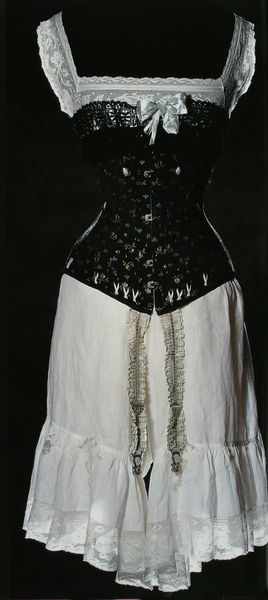
Titel: Korsett, Unterhemd und Unterhose
Standort: Kyoto (Japan)
Institution: Kyoto Costume Institute
Schlagwörter: weiß, mädchen, brust, busen, frau, grau, kleid, paris, schwarz, gürtel, mode, rock, schleife, alt, bluse, falten, lang, leinen, spitze, ärmel, figur, england, schulter, schultern, brüste, japan, mieder, tüll, leine, modern, bordüre, edel, rüsche, rüschen, knöpfe, fein, naht, foto, fotografie, eng, unterrock, puppe, kurz, unterhose, leder, chic, korsett, volant, zierde, london, decoltee, korsage, scleife, schuerze, unterwäsche, knielang, kyoto, decoletee, ermel, leiderständer, magt, schulterlos, unmodern